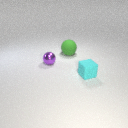
small cyan rubber cube in front of small purple metal sphere